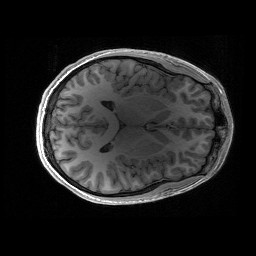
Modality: T1w
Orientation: axial
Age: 17
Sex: male
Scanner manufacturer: siemens
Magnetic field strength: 3 T
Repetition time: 2.53 s
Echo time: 0.00297 s